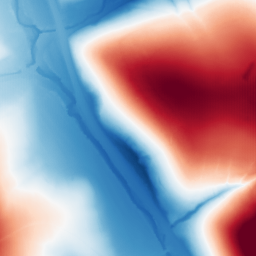
Category: classical
Decomposition family: gaussian
Decomposition parameters: sigma: 100
Upsampling method: fft_zeropad
Upsampling parameters: scale: 4
Upsampling scale: 4